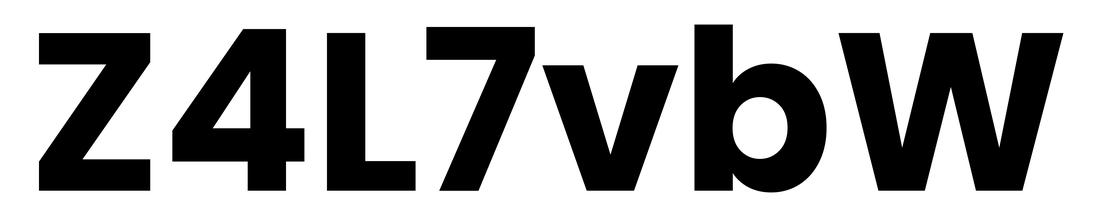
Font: Poppins-Bold